Interaction volume radius: 10 \u00c5
Interaction volume height: 50 \u00c5
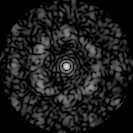
Disorder parameter: 0.717